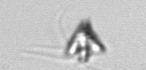
Label: Pyramimonas_longicauda